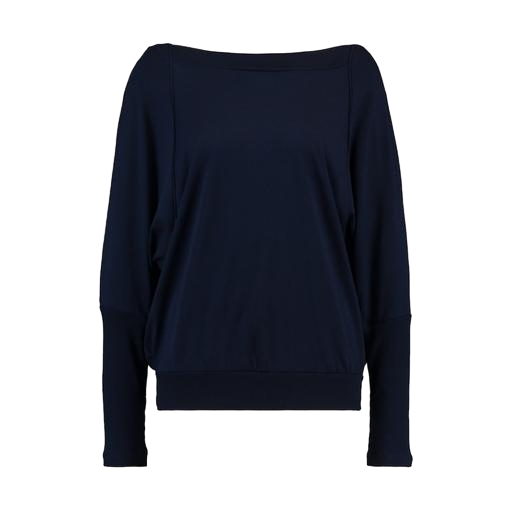
batwing long sleeve top, blue kiki dolman top navy, batwing t-shirt, white background